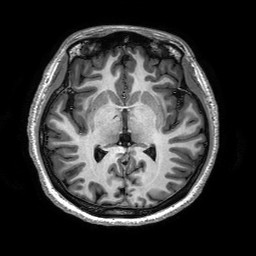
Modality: T1w
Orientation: coronal
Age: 25
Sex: female
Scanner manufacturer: philips
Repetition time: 0.006441 s
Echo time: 0.00294 s